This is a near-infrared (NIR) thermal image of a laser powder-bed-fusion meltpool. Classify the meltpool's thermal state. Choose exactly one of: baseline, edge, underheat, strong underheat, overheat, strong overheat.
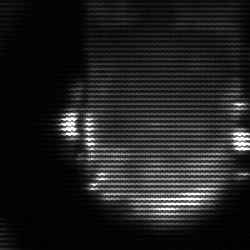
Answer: baseline